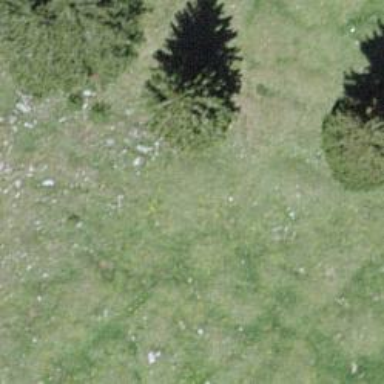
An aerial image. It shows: Needle-leaved tree in natural setting.